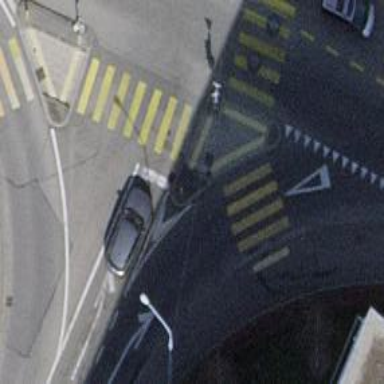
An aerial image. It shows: Crossing with traffic signals.